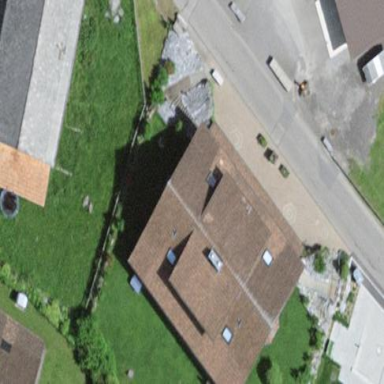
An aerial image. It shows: Semidetached house.